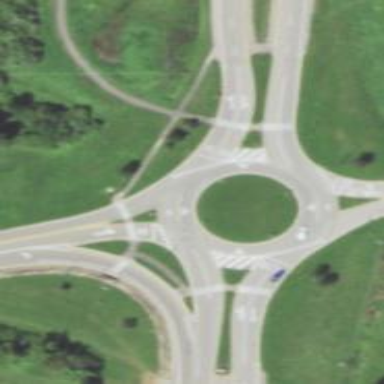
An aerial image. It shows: Roundabout at tertiary road junction.